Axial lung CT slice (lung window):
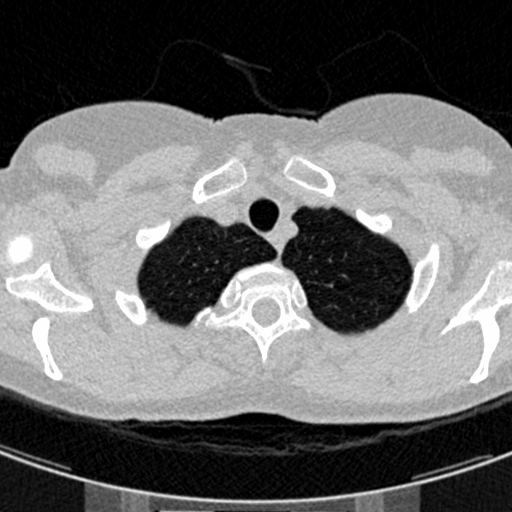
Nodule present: no